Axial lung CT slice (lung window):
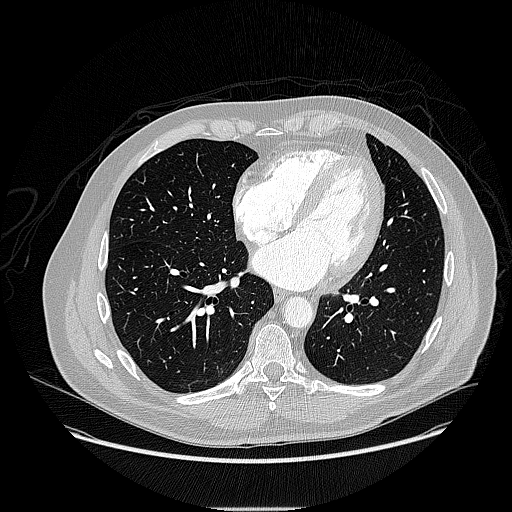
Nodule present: no